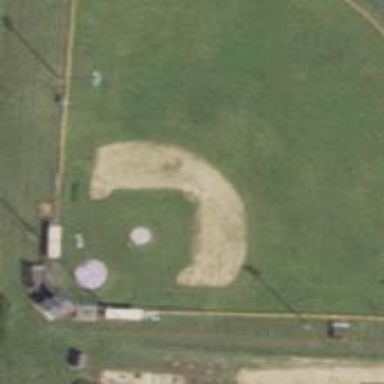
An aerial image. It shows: Baseball pitch for leisure and sports activities.